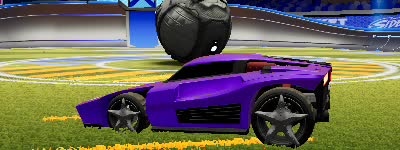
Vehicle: breakout